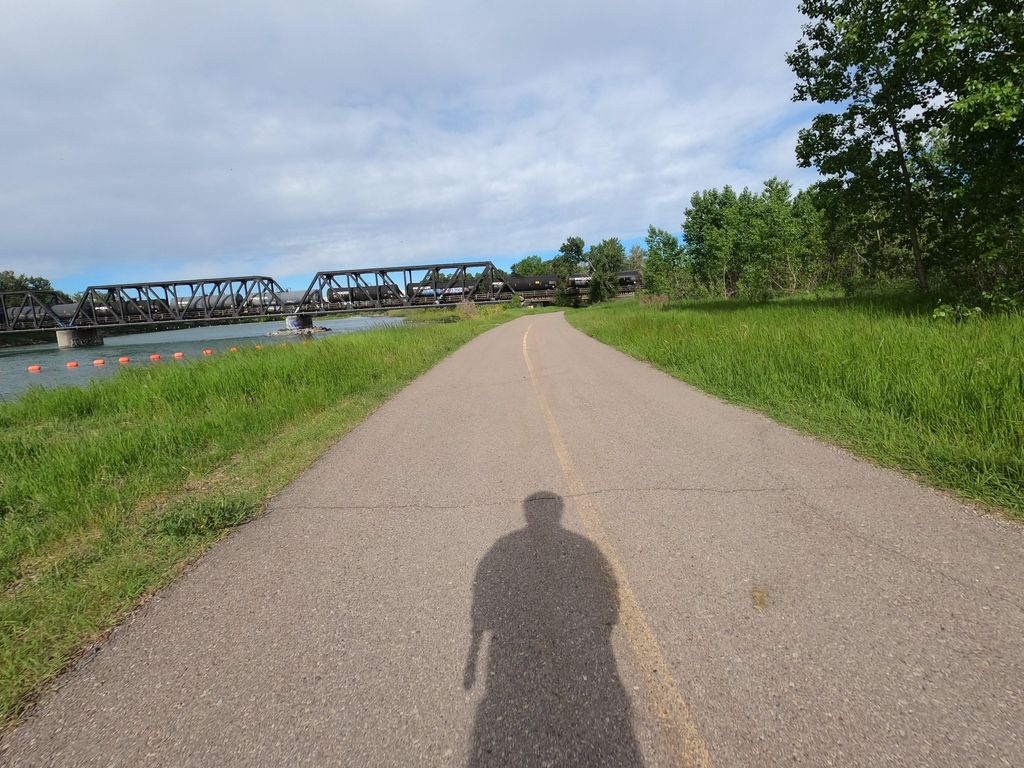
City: calgary